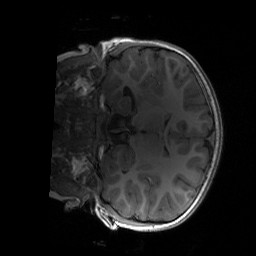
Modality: T1w
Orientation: coronal
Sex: male
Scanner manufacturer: siemens
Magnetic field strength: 3 T
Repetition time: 1.9 s
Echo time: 0.00243 s